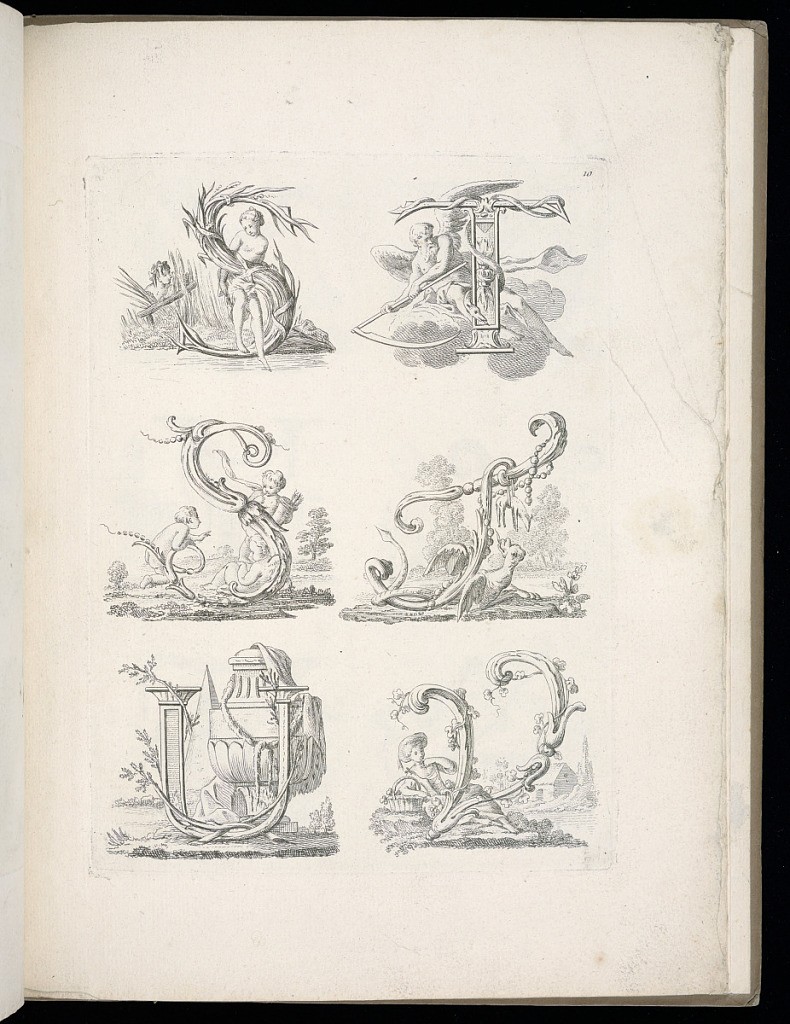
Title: Designs for the Letters S, T, U, V
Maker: Jean Baptiste Piauger, French, active 1760s
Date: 1767
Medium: Etching and engraving on laid paper
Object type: Print
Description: A plate of six designs for the letters ‘S', ‘T' and ‘U', from a series of decorative letters, published in Pouget's ‘Dictionnaire des chifres […]'. The plate features six ornamental inhabited letter designs, two per row, featuring putti, mythological characters and creatures, a shepherdess, a vase and a pyramid, clouds, water, and pastoral landscapes, with rococo ornament, acanthus leaves, scrolling foliate, beads, garlands of flowers, and friezes. The plate is numbered.